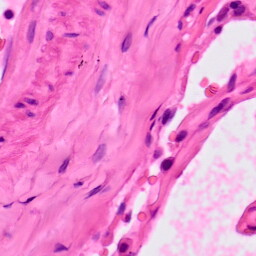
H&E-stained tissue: Lung